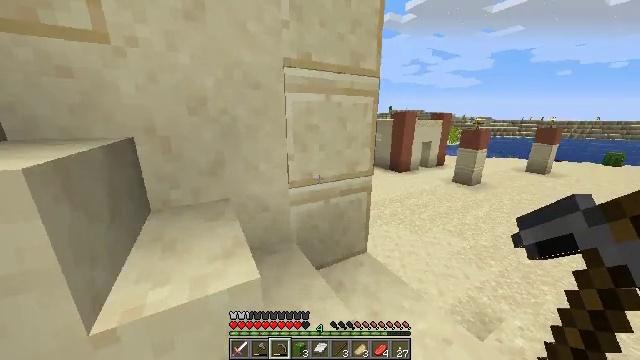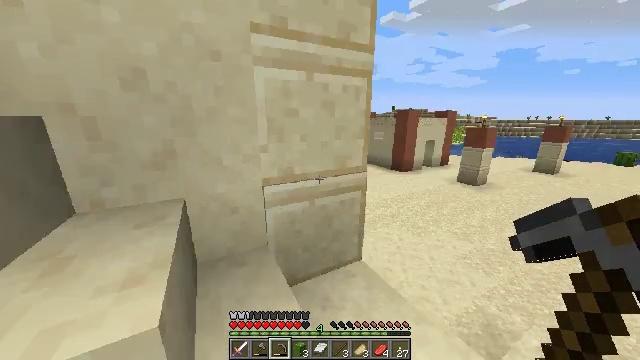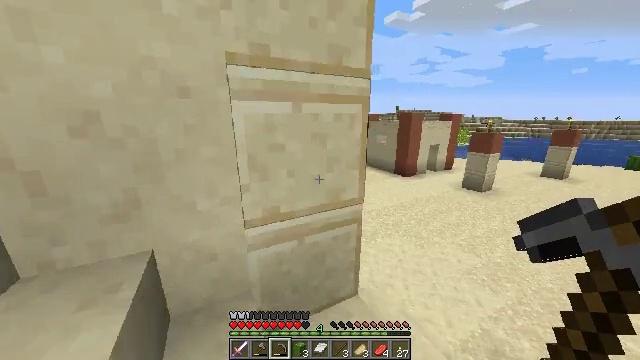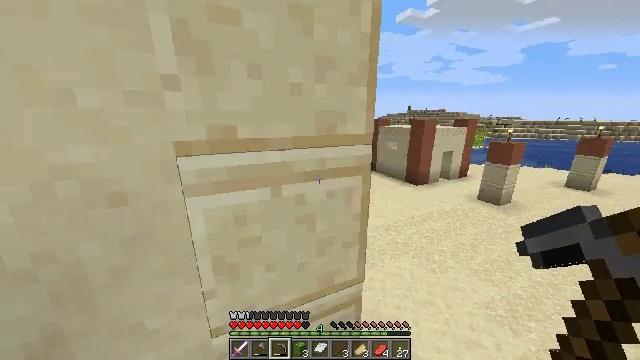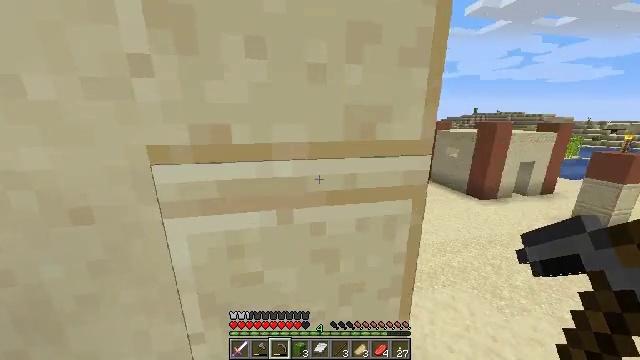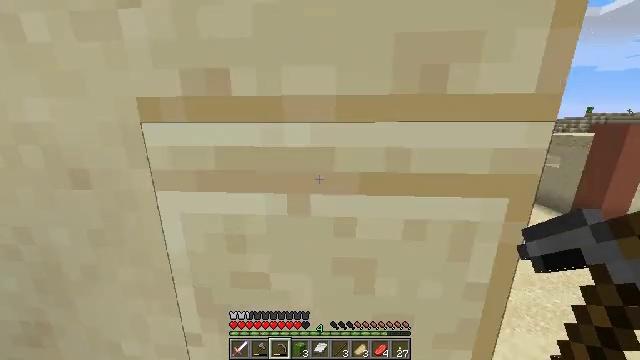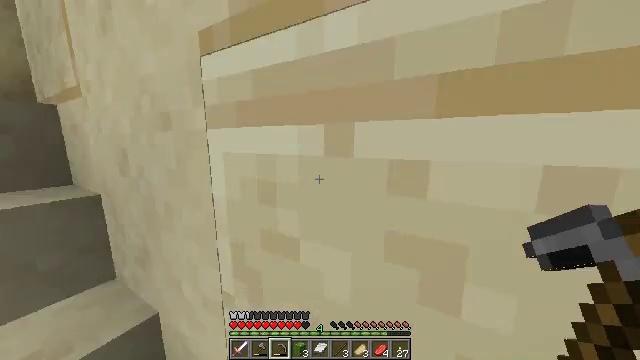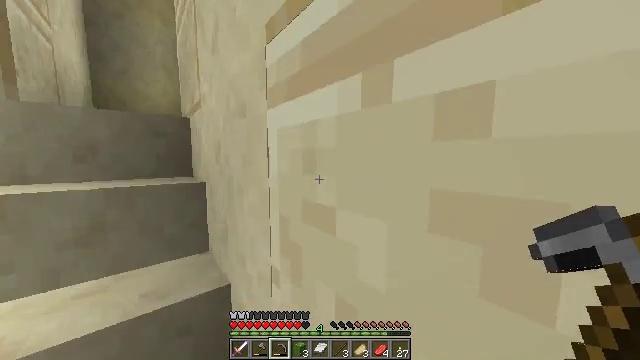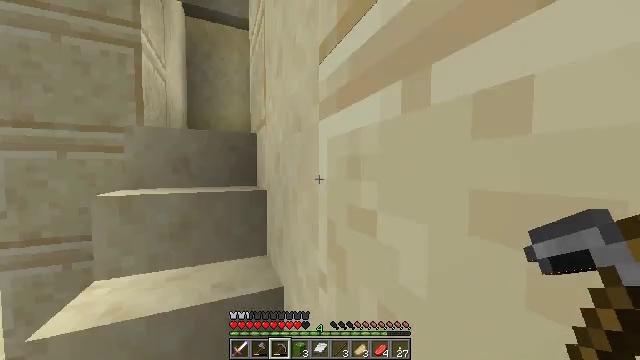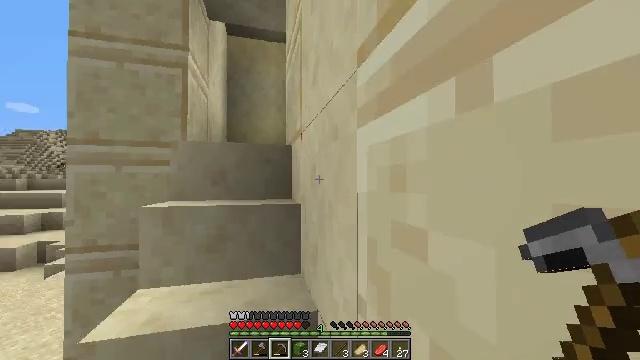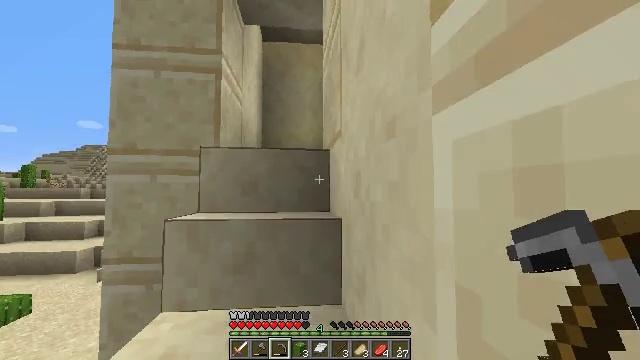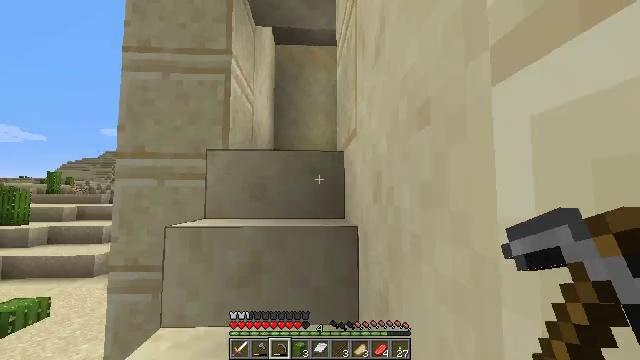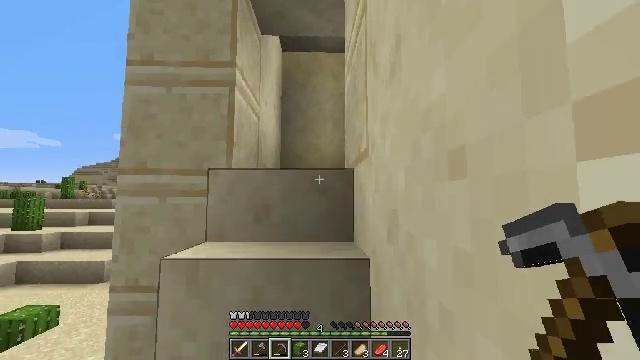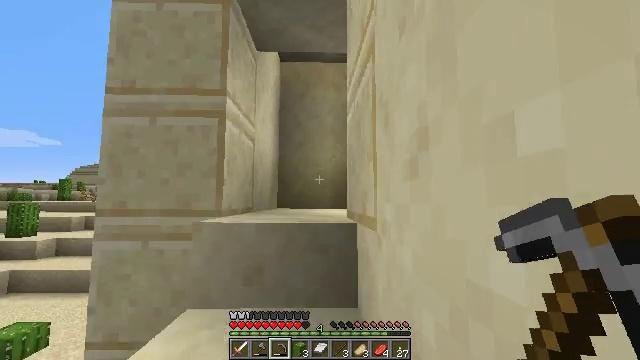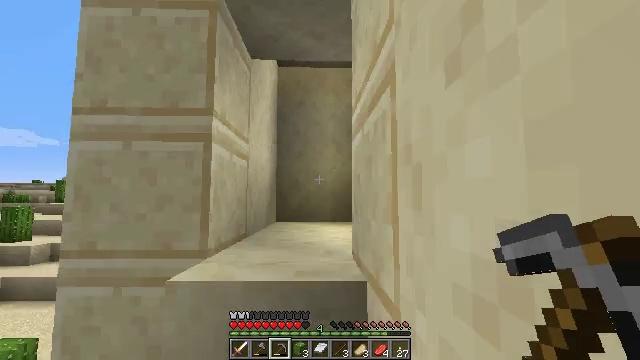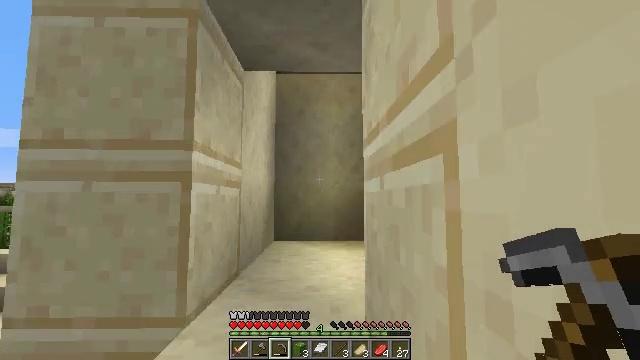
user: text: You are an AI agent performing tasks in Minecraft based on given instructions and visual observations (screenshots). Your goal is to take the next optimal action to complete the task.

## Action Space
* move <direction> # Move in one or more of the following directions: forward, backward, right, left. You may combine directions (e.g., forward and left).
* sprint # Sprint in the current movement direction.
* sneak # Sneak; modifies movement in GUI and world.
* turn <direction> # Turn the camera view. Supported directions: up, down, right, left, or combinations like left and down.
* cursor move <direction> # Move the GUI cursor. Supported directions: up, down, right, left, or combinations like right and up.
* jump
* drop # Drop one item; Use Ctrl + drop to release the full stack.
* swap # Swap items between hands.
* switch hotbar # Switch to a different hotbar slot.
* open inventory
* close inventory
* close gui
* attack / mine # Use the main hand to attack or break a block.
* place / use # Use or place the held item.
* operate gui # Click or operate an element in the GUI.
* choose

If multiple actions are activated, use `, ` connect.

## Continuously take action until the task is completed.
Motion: motion action
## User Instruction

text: Collect cut sandstone by mining it.
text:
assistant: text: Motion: move forward, sprint
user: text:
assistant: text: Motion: move forward, sprint
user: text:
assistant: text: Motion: move forward, sprint, turn left
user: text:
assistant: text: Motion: move forward, sprint, turn left
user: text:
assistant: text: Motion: move forward, sprint, turn left
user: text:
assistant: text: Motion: move forward and move right, sprint, turn left and up
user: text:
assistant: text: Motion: move forward and move right, turn left and up
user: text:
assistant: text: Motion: move forward and move right, sprint, turn left and up
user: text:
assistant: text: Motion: move forward, sprint, turn left and up
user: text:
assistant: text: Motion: move forward, sprint, turn left and up
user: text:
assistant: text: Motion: move forward, sprint, turn left and up
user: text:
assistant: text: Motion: move forward, sprint, turn left
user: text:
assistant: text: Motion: move forward, sprint
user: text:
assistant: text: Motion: move forward, sprint
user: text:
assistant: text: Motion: move forward, sprint
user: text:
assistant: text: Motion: move forward, sprint
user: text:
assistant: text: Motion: move forward, sprint
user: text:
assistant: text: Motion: move forward, sprint
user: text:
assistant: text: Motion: move forward, sprint, turn down
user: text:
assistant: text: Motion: move forward and move left, sprint, turn right and down
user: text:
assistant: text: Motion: move forward and move left, turn right and down
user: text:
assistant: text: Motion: move forward and move left, turn right and down
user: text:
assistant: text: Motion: move forward, turn right
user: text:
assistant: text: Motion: move forward, turn right
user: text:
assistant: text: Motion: move forward, turn right
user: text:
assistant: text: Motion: move forward and move left, turn right
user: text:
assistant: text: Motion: move forward and move left, turn right and down
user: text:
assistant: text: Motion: move forward and move left, turn right
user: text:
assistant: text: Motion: move forward and move left, turn right
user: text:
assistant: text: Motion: move forward and move left, turn right and down, use / place